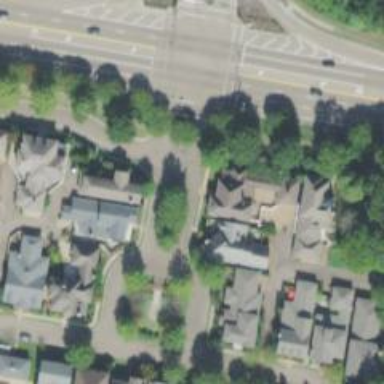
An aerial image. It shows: Residential road.